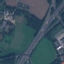
Label: Highway